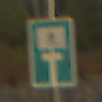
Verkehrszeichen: SackgasseFussgaengerDurchlaessig
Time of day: SunriseSunset
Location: Outdoor (RoadRail)
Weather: Clear
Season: NotSpecified
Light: Natural